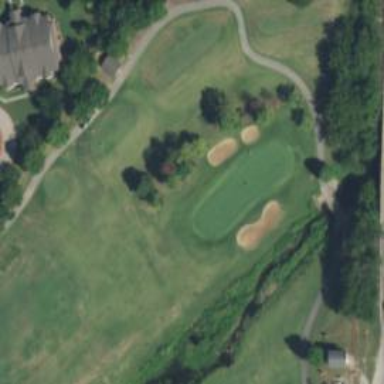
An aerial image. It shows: Golf hole.